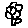
Label: flower